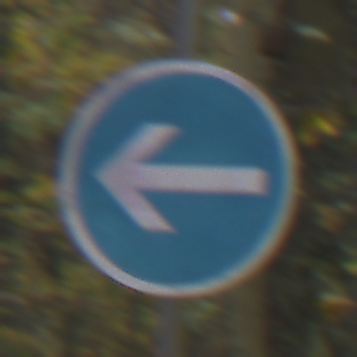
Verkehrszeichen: VorgeschriebeneFahrtrichtungHierLinks
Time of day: MorningAfternoon
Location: Outdoor (Nature)
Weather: Overcast
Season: Autumn
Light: Natural